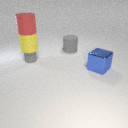
small gray rubber cylinder below large yellow rubber cylinder